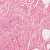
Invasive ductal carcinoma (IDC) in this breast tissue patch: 0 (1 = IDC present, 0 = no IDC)